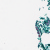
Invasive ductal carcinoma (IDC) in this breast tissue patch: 0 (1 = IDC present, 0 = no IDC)